Interaction volume radius: 10 \u00c5
Interaction volume height: 35 \u00c5
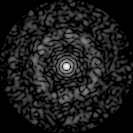
Disorder parameter: 0.8075